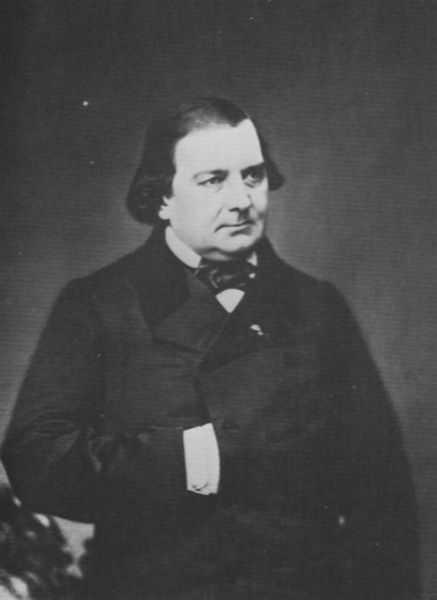
Titel: Napoléon Bonaparte (gen. Prinz Jérome) (1822-1891), Politiker
Künstler: Atelier Nadar
Institution: unbekannt
Schlagwörter: baum, dunkel, hand, kopf, mann, schatten, umhang, weiß, blume, grau, haar, hell, hintergrund, licht, mund, nase, ohr, raum, schwarz, stirn, zimmer, blick, schleife, anzug, hemd, jacke, wand, arm, arme, augen, gesicht, kragen, samt, ärmel, blicken, hals, innenraum, portrait, porträt, schauen, auge, haare, halbfigur, mantel, pflanze, kinn, lippe, lippen, ohren, scheitel, schulter, schultern, lächeln, wangen, haltung, dick, krawatte, glanz, atelier, wange, fliege, gehrock, revers, jacket, foto, fotografie, photographie, schwarz-weiss, napoleon, manschette, manschetten, orden, tasche, photo, gekämmt, schlips, diffus, jakett, anstecknadel, russe, verletzung, fotographie, difus, atellier, gel, fotostudio, bonaparte, nadar, fotograf, armbruch, studio nadar, porträtfoto, russischer, samtkragen, eingesteckt, lichtumrandung, manschettenknopf, napoleonesque, nasenbart, ordne, hand wie napoleon